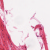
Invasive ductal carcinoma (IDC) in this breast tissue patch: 0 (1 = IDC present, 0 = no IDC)